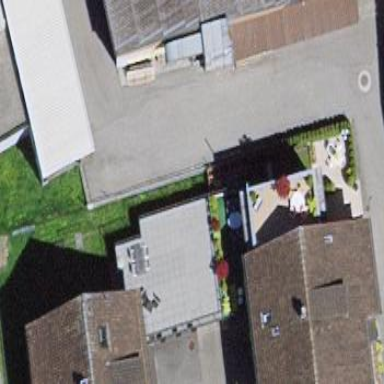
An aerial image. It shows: Group of garages.